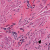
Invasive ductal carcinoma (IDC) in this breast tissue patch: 0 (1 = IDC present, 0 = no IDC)